Current action and preconditions to check: trajectory_clear

Your task: For each precondition in the list above, predict whether it will hold at this action.

Consider the current scene as observed from the mobile robot's camera, and analyze the predicted future states of all dynamic agents (e.g., people, animals, vehicles, or any moving entities) within the NEXT SECOND.

IMPORTANT: Only answer "very likely" if you are absolutely certain—based on strong, clear evidence—that a dynamic agent will violate the precondition in the predicted future state. Do NOT answer "very likely" for unlikely, ambiguous, or low-probability risks.

Ask yourself for each precondition: Is there a high probability, with clear and convincing evidence, that the predicted future states of any dynamic agent will interfere with the predicted future state of the currently executing action within the NEXT SECOND, causing that precondition to fail?

Assess the risk level based on these predictions. Use "likely" or "very likely" if motions create a clear risk of interference.

Use "neutral" or "improbable" if agents are nearby but their predicted paths are clearly diverging or non-conflicting.

Failure Risk Categories: "very improbable", "improbable", "neutral", "likely", "very likely"

Answer Format: Output ONLY the probability_of_failure value from these categories: "very improbable", "improbable", "neutral", "likely", "very likely"

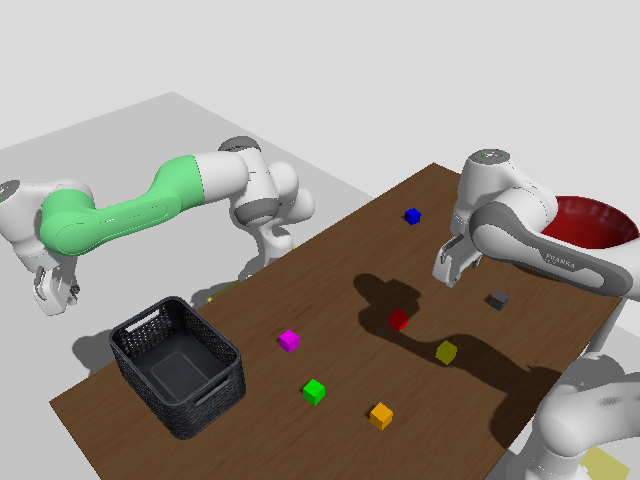

Answer: very improbable